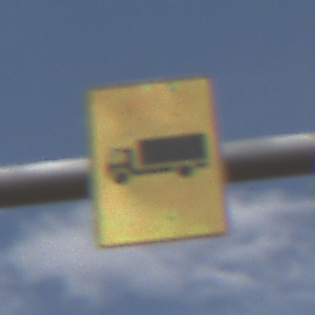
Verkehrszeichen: KFZZulaessigeGesamtmasse3Komma5TOhnePfeilsymbol
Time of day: Midday
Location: Outdoor (Nature)
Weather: PartlyCloudy
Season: NotSpecified
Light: Natural